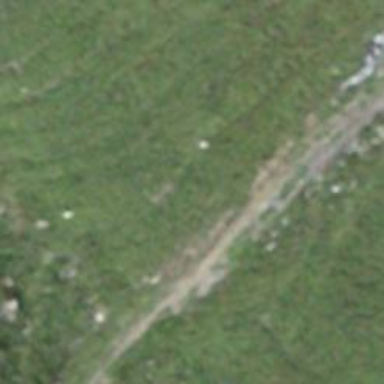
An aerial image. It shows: Track road with grade4 tracktype.